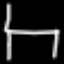
Label: chair